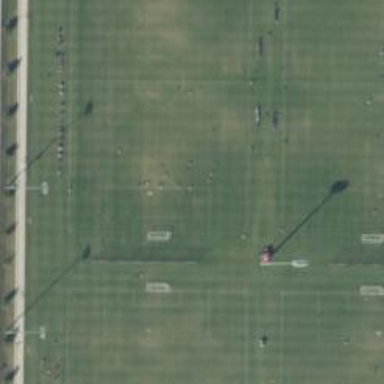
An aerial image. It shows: Soccer pitch for leisureland activities.